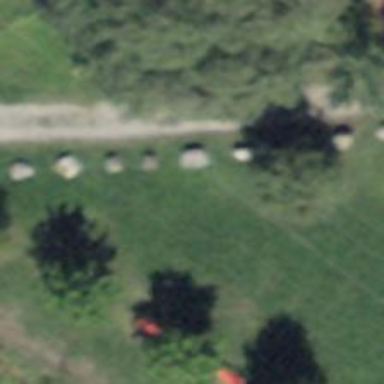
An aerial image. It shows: Picnic table located in leisure land area.